Question: I have a ListView Control in Asp.net 4.0 C#
I am attempting to make the default mode = Edit Mode with text boxes. So I took the Item Template (the default template) and replaced my databound labels with TextBoxes.
It works ok. Except the text Boxes only apply to every other row. So half the rows are text boxes on Page Load and half the Roes are still Labels. Here is my code:
'''
<ItemTemplate>
<tr style="">
<td>
<asp:Label ID="TitleLabel" runat="server" Text='<%# Eval("Title") %>' />
</td>
<td>
<asp:TextBox ID="DiscountPercentageTextBox" runat="server"
Text='<%# Bind("DiscountPercentage") %>' />
</td>
<td>
<asp:TextBox ID="CashTextBox" runat="server" Text='<%# Bind("Cash") %>' />
</td>
</tr>
</ItemTemplate>
<LayoutTemplate>
<table>
<thead>
<tr>
<th>Title </th>
<th>DiscountPercentage</th>
<th>Cash</th>
</tr>
</thead>
<tbody>
<asp:PlaceHolder runat="server" ID="itemPlaceholder" />
</tbody>
</table>
</LayoutTemplate>
'''
And here is the result:

You see? Every other row is a textbox. I need all rows to be textboxes. What am i doing wrong?
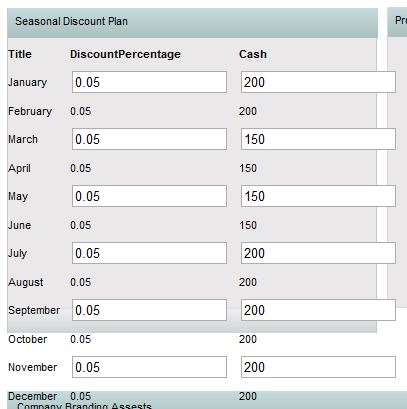
Answer: Huh, do you have an AlternatingItemTemplate defined? The ListVIew has no intelligence to make the original fields as labels....
Try making the ALternatingItemTemplate as the ItemTemplate too, if you don't have one defined.